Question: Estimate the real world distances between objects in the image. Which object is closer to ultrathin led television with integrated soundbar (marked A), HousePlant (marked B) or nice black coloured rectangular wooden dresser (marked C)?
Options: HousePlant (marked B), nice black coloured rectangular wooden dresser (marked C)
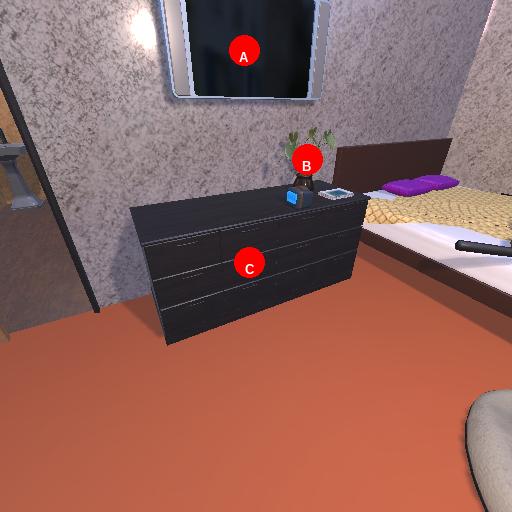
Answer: HousePlant (marked B)